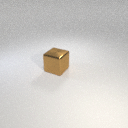
large brown metal cube